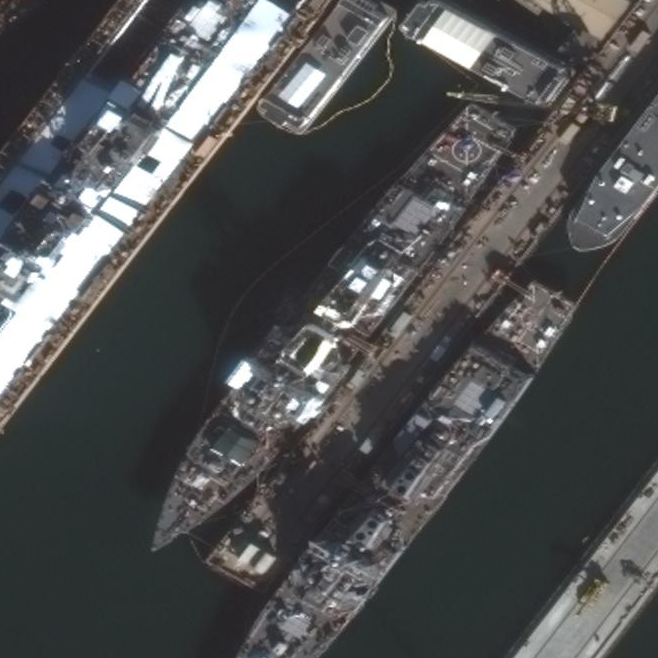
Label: Arleigh_Burke-class_destroyer